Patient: sex F, age 65
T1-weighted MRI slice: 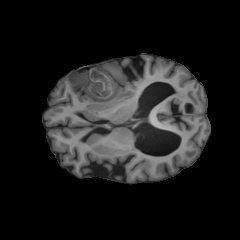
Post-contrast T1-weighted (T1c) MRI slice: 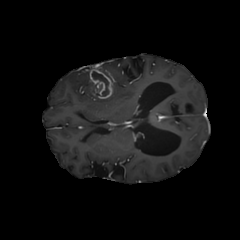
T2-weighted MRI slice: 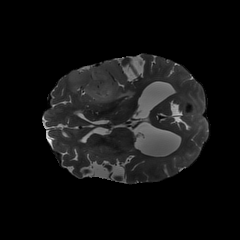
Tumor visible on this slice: yes
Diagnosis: Glioblastoma, IDH-wildtype
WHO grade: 4